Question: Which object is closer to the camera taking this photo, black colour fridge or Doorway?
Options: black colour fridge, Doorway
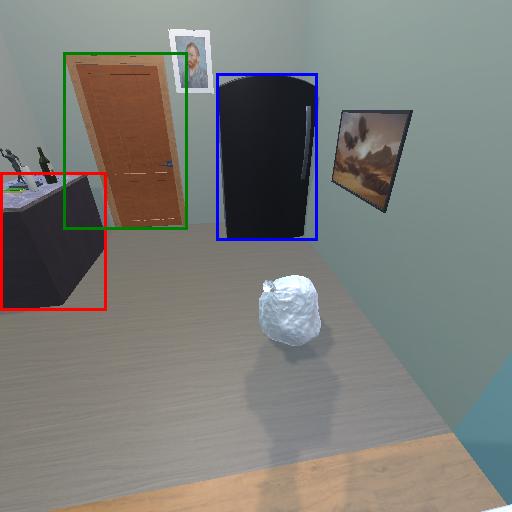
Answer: black colour fridge